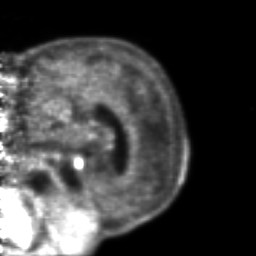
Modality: PET
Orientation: sagittal
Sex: male
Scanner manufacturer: ge